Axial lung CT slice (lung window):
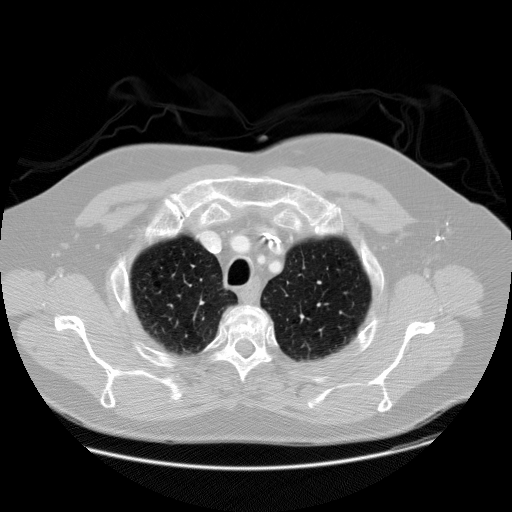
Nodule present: no